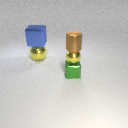
small yellow metal sphere above small green metal cube